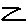
Label: zigzag